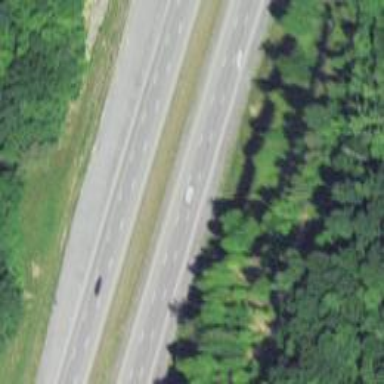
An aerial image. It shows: Expressway with asphalt surface classified as trunk highway.